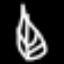
Label: leaf